Question: What is the value of this measurement?
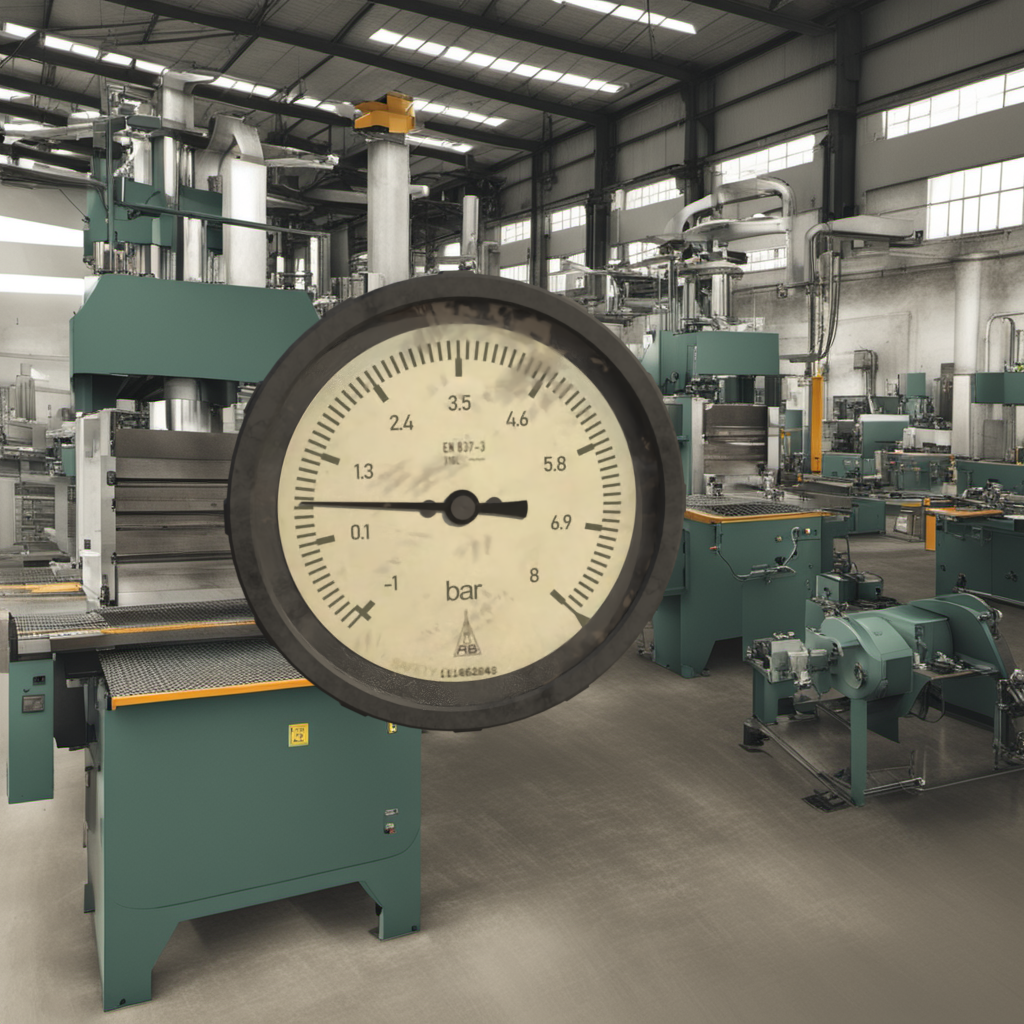
Answer: The result is 0.66
Question: What is the reading range of this measurement?
Answer: The range is from -1 to 8
Question: What is the minimum and maximum value range of this measurement?
Answer: The minimum value is -1 and the maximum value is 8